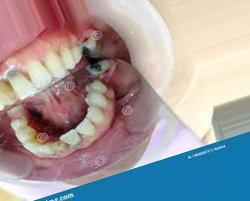
Condition: Tooth Discoloration